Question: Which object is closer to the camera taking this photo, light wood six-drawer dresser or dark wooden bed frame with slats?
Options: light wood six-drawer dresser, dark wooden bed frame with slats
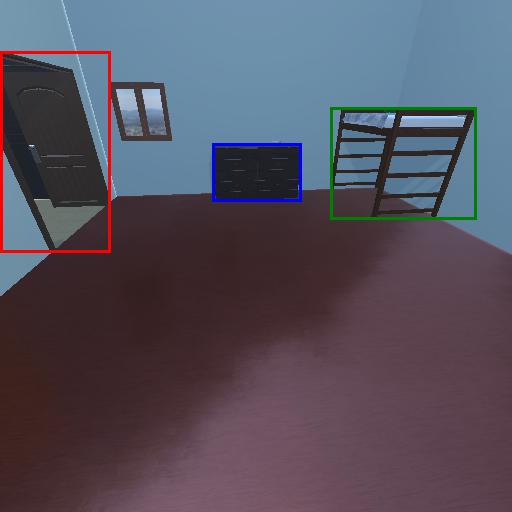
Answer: light wood six-drawer dresser